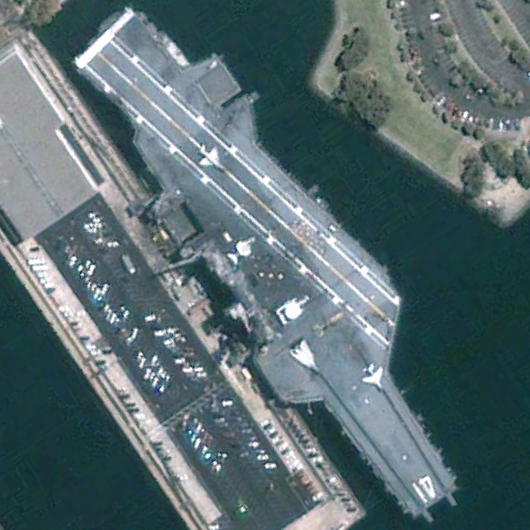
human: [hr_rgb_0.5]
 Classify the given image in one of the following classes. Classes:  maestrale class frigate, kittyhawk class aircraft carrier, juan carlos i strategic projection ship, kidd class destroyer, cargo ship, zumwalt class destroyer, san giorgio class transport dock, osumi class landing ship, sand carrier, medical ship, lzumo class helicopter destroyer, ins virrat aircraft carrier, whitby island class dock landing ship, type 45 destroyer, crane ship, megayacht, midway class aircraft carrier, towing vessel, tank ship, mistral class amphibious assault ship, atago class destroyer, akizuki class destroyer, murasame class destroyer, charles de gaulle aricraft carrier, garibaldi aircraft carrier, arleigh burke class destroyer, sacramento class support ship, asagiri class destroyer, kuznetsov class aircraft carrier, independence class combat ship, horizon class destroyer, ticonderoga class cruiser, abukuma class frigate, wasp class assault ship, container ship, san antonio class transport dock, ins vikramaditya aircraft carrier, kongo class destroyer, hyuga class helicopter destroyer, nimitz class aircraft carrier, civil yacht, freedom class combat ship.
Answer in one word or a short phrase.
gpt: Midway class aircraft carrier